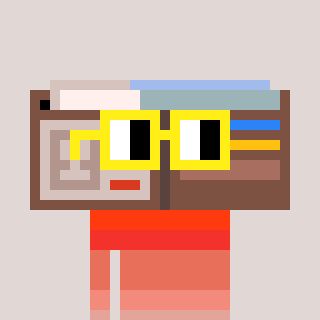
a pixel art character with square yellow glasses, a wallet-shaped head and a grayscale-colored body on a warm background